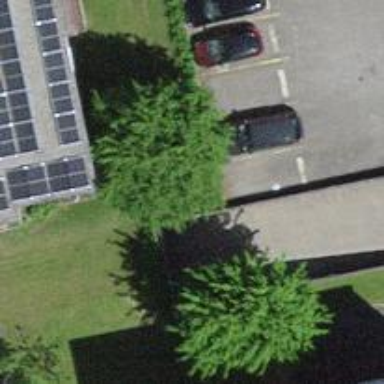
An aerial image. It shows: Parking entrance.